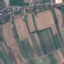
Land use / land cover: PermanentCrop